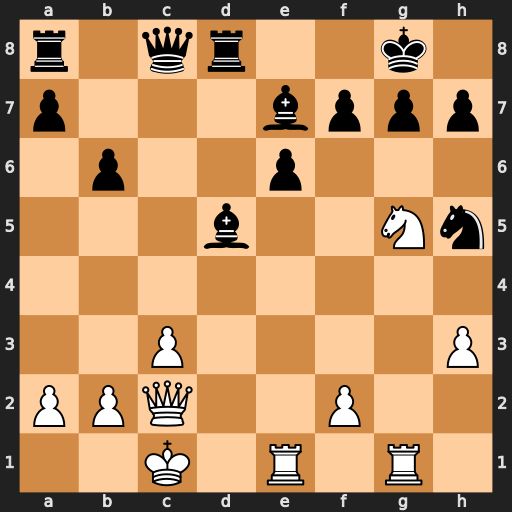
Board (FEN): r1qr2k1/p3bppp/1p2p3/3b2Nn/8/2P4P/PPQ2P2/2K1R1R1
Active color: w
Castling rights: -
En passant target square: -
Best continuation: Qxh7+ Kf8 Qh8#